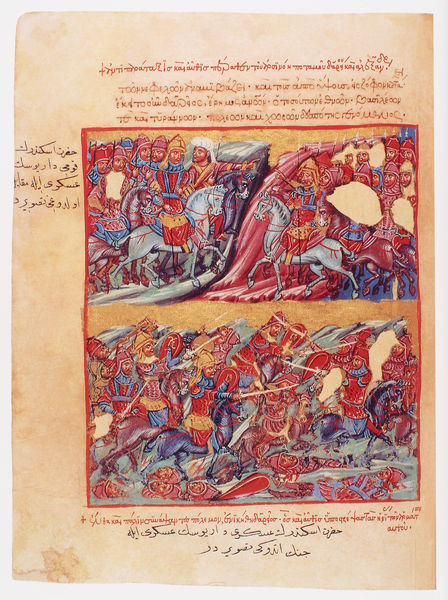
Titel: Der griechische Alexanderroman
Institution: Venedig, Hellenic Institute Codex Gr. 5
Schlagwörter: blau, kampf, wasser, männer, schwarz, zeichnung, rot, rahmen, gold, pferd, pferde, reiter, farbig, schrift, krieg, schlacht, soldaten, buch, illustration, schwert, helm, ritter, armee, helme, arabisch, ross, mittelalter, kreuzzug, turban, christentum, handschrift, truppe, buchmalerei, templer, altertum, mohammed